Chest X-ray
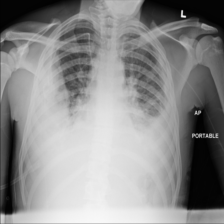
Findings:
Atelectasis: negative
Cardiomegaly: negative
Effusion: negative
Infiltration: negative
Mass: positive
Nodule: negative
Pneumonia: negative
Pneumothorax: negative
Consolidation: negative
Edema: negative
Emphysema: negative
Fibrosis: negative
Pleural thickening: positive
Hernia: negative